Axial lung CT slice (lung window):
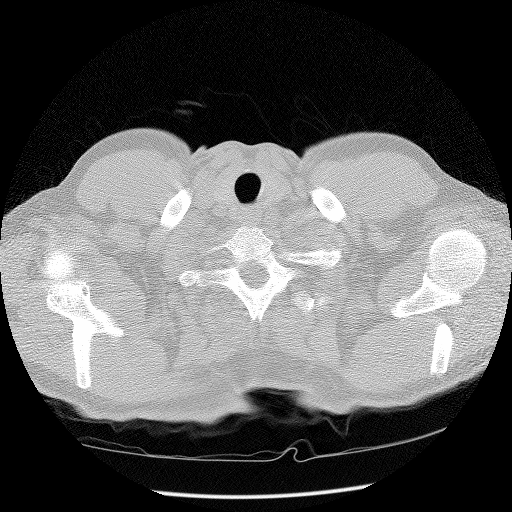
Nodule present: no